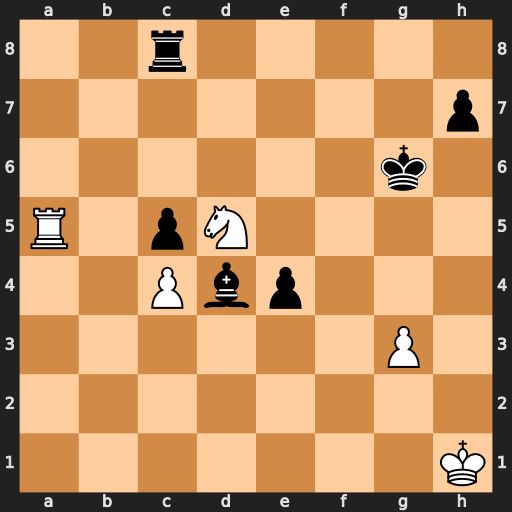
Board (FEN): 2r5/7p/6k1/R1pN4/2Pbp3/6P1/8/7K
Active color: w
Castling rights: -
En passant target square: -
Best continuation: Ne7+ Kh5 Nxc8